Question: '''
ds_mm=gb.mean(dim='TIME')
ds_mm
'''
Data description is given here:

'''
ax= plt.axes(projection=ccrs.PlateCarree())
pp=ds_mm.ILD_T05
p=pp.plot.contourf(
x='LON86_140',
y='LAT71_110',
col='month',
levels=30,
col_wrap=3,
cmap=plt.cm.rainbow,
)
for ax in p.axes.flat:
ax.coastlines()
'''
I am getting the contour plots correctly but while trying to add 'coastlines' through a for loop it shows 'attribute error.'
'''
AttributeError Traceback (most recent call last)
c:\Users\souga\OneDrive\Desktop\Python programs\gb.ipynb Cell 8 in <cell line: 12>()
3 p=pp.plot.contourf(
4 x='LON86_140',
5 y='LAT71_110',
(...)
9 cmap=plt.cm.rainbow,
10 )
12 for ax in p.axes.flat:
---> 13 ax.coastlines()
AttributeError: 'AxesSubplot' object has no attribute 'coastlines'
'''
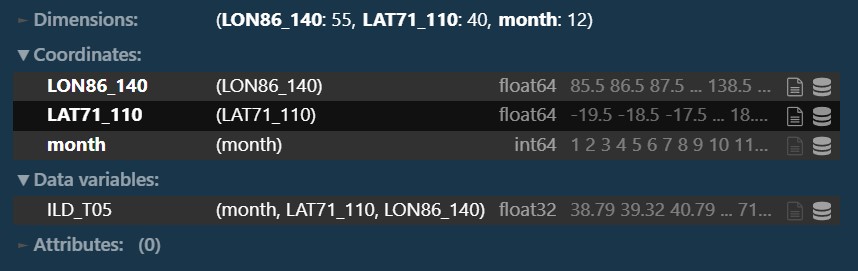
Answer: You have not created the contour plots on axes with the cartopy projection. To do this, use the 'subplot_kws' argument to <URL>, e.g.:
'''
pp=ds_mm.ILD_T05
p=pp.plot.contourf(
x='LON86_140',
y='LAT71_110',
col='month',
levels=30,
col_wrap=3,
cmap=plt.cm.rainbow,
subplot_kws={'projection': ccrs.PlateCarree()},
)
'''